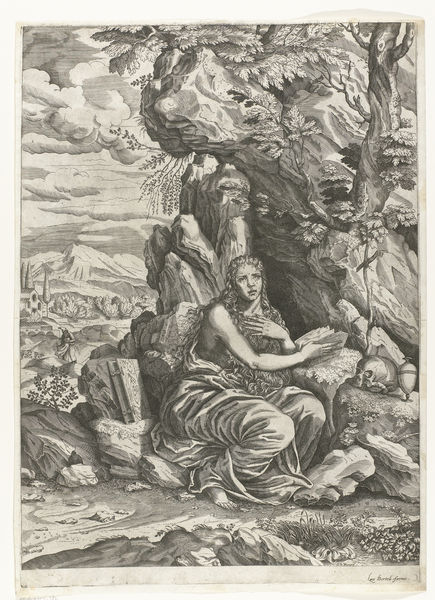
Titel: Boetende Maria Magdalena
Künstler: Giovanni Batista Mazza
Standort: Amsterdam
Institution: Rijksmuseum
Schlagwörter: baum, felsen, wolken, landschaft, frau, haar, blick, tuch, schädel, natur, gewand, kelch, höhle, traurig, holzschnitt, witwe, lesen, allein, buch, stich, totenkopf, dürer, kupferstich, totenschädel, gewandt, kech, enfels